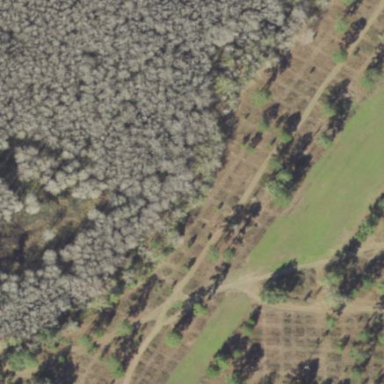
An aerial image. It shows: Orchard.